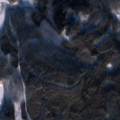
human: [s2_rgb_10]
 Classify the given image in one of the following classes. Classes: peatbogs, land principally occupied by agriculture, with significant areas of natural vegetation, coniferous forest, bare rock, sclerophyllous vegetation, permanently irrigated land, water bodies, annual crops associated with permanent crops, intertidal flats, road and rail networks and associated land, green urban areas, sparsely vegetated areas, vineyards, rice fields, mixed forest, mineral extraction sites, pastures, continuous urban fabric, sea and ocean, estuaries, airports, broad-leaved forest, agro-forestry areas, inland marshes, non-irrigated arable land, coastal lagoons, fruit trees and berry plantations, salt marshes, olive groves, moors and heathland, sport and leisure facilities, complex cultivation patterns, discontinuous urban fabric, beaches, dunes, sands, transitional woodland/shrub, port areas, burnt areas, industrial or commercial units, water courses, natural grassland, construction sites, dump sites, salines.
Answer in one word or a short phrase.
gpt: coniferous forest, mixed forest, water bodies